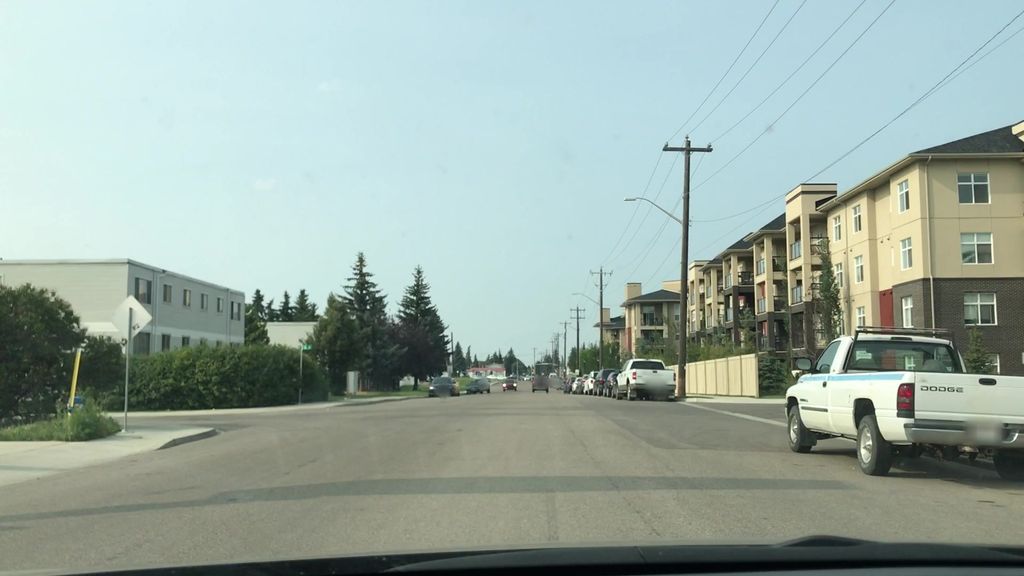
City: edmonton